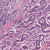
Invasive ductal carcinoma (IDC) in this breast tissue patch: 1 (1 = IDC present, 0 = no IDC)